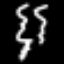
Label: squiggle